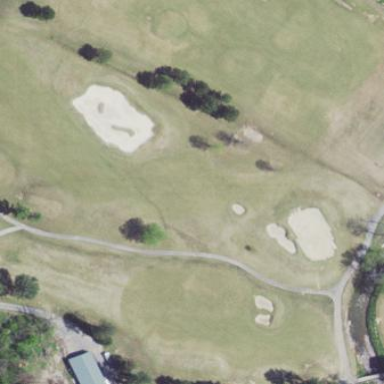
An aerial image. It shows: Golf fairway surrounded by grass.